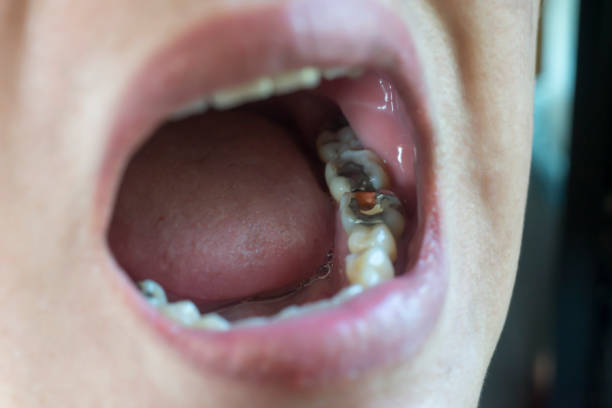
Condition: Caries